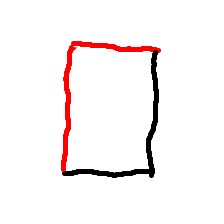
Shape: rectangle